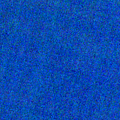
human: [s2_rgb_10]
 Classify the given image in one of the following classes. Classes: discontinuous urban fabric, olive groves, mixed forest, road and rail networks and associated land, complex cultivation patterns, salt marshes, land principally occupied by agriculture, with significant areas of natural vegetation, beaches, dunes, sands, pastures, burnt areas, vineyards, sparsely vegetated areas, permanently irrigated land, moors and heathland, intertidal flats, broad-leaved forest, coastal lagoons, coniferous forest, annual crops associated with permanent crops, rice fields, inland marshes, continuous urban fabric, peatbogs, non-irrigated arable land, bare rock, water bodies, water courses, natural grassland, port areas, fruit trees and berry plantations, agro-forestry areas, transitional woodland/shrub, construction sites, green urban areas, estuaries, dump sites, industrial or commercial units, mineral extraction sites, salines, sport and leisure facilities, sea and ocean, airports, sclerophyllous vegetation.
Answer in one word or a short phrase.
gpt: sea and ocean